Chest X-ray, PA view. Patient: 32 years old, sex M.
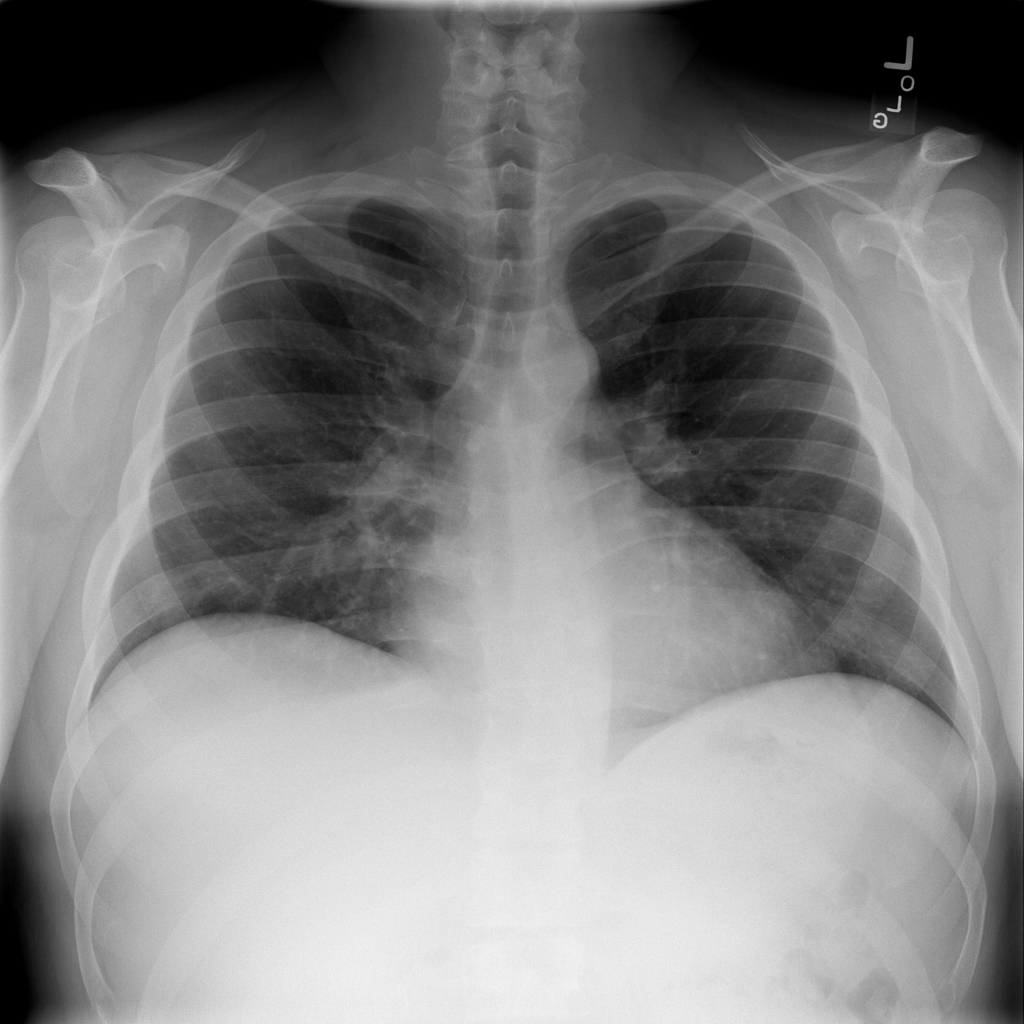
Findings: No Finding